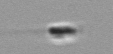
Label: flagellate_morphotype3